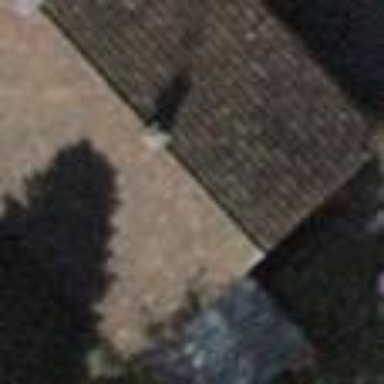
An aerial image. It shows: Semidetached house.